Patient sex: M
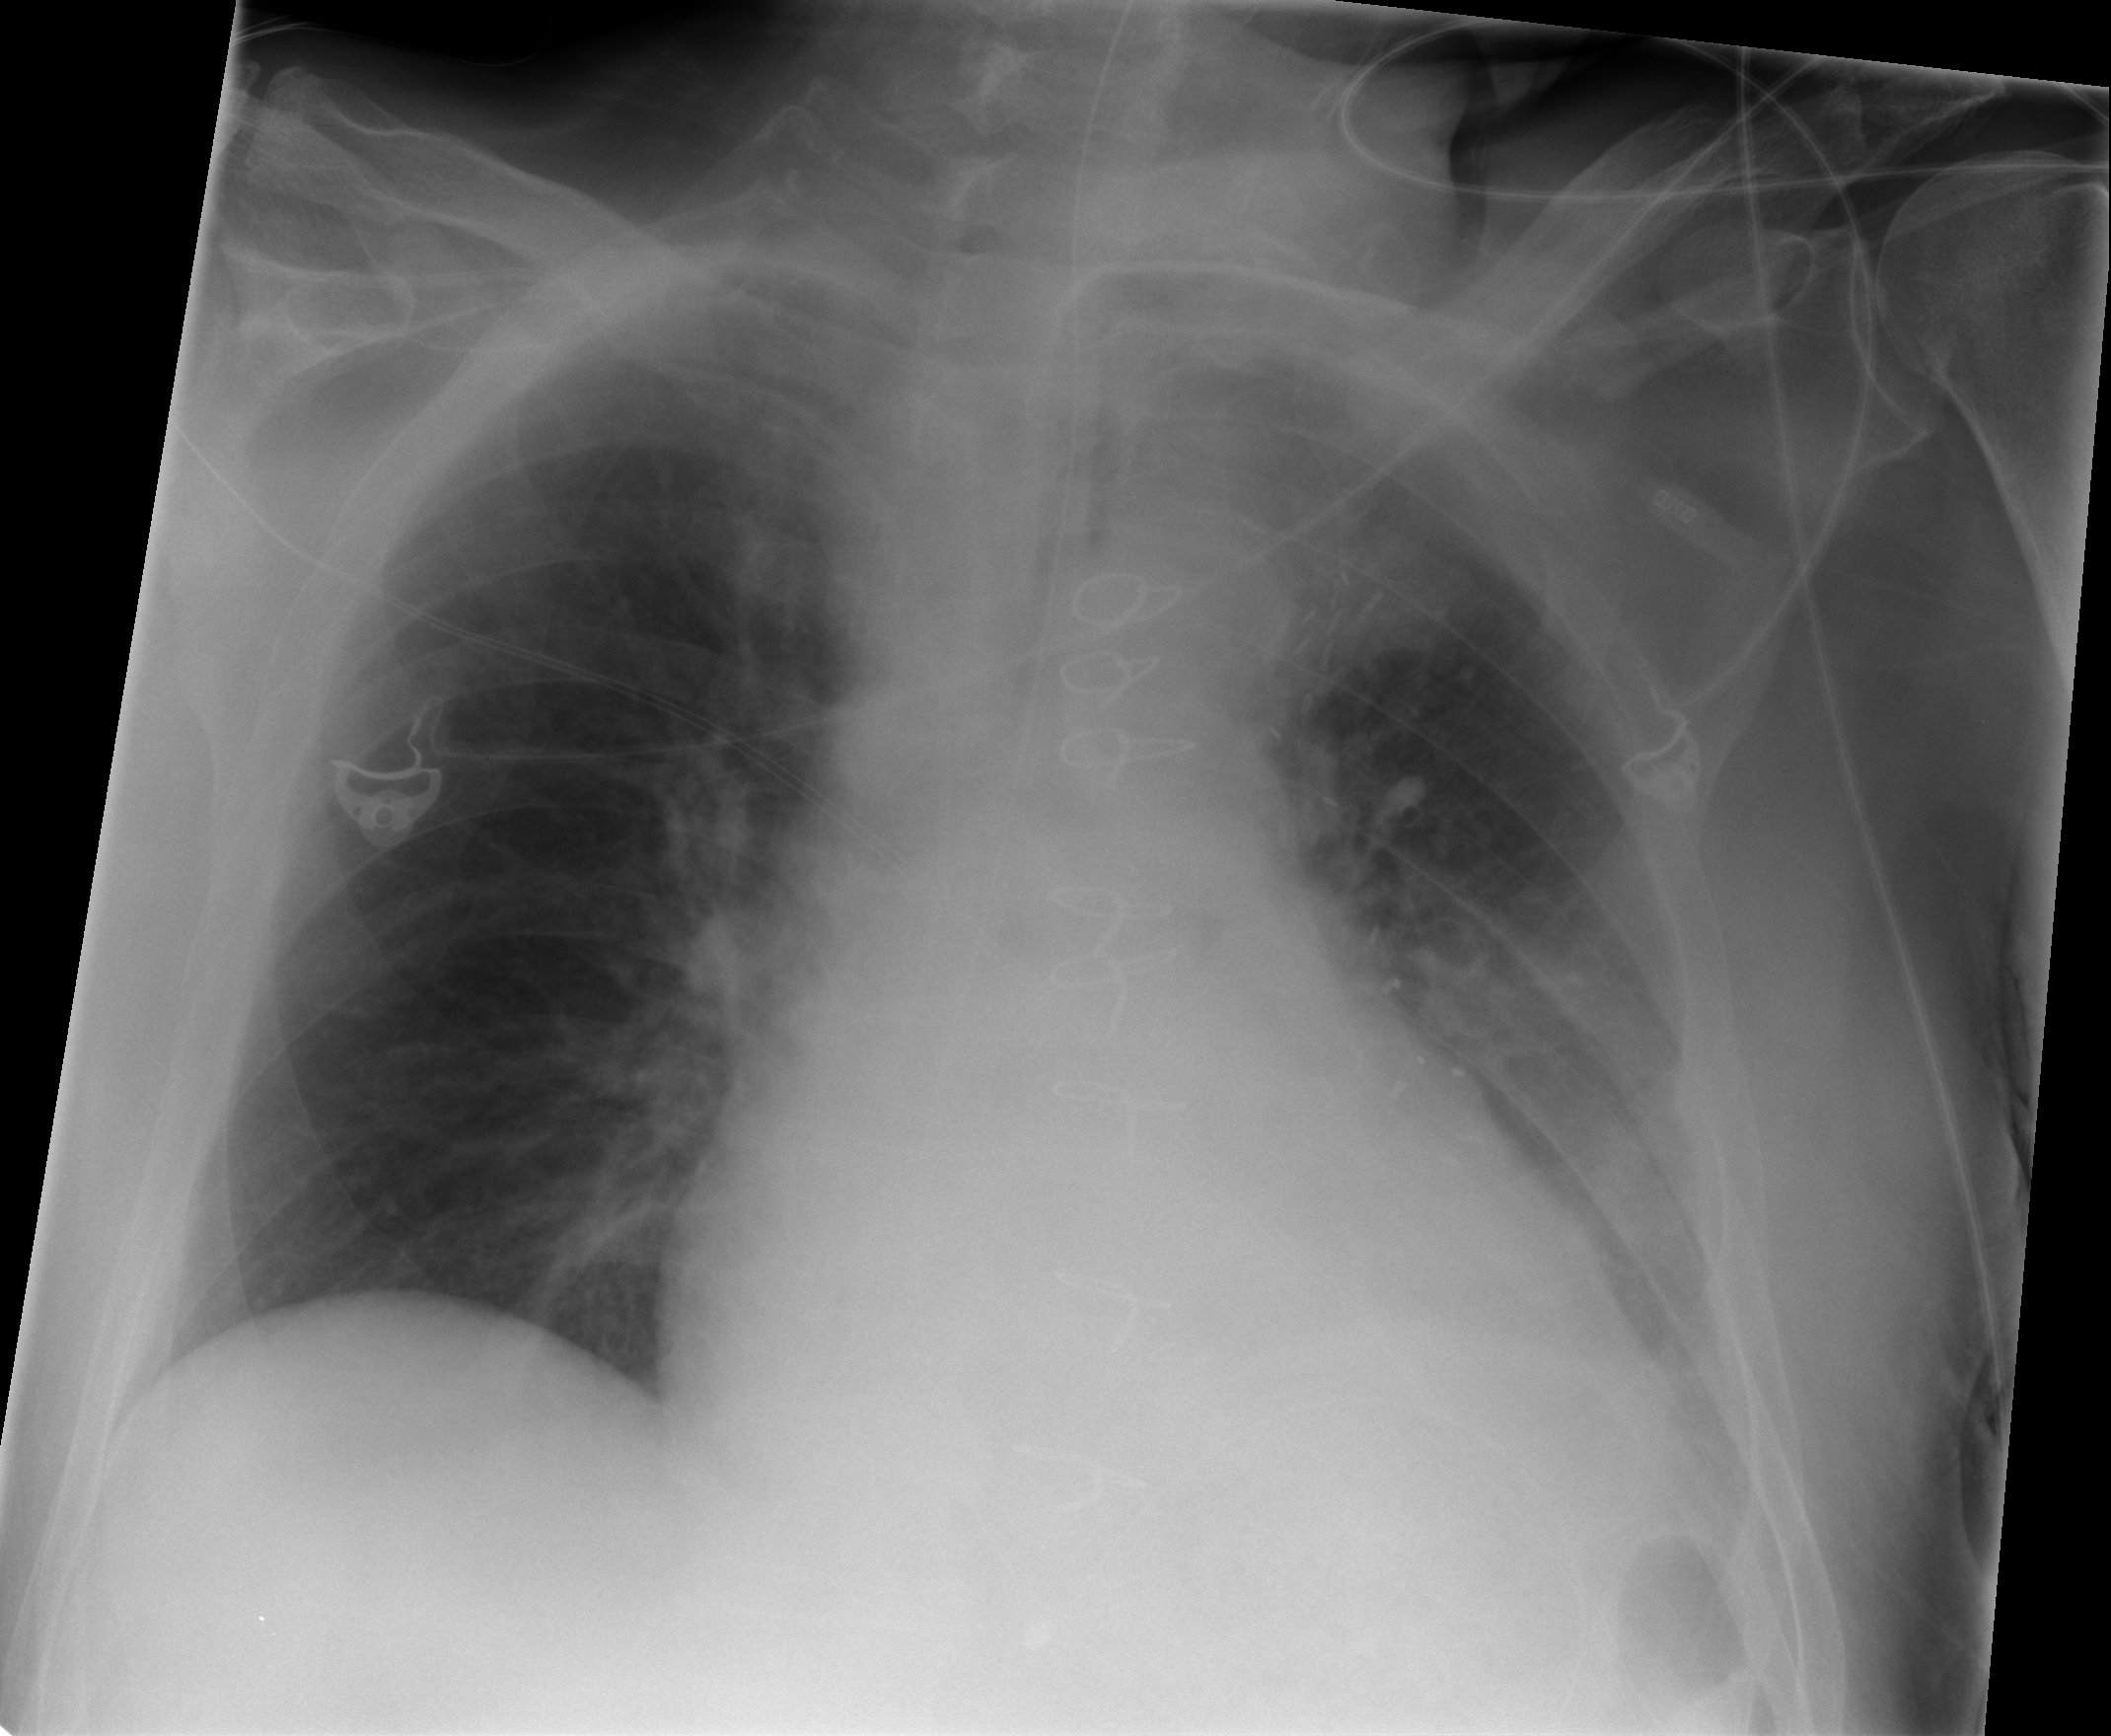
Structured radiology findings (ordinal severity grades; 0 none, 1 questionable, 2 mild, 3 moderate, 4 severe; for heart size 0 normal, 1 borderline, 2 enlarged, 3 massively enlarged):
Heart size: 2
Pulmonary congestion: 0
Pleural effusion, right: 0
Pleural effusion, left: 2
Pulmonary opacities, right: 0
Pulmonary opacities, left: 1
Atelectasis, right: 0
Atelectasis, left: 0